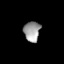
Tissue: prostate
Cell type: T cells
Senescence score: 0.3278
Nuclear area (px): 320
Mean DAPI intensity: 156.459